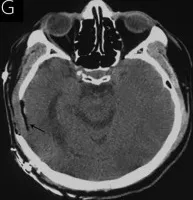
Immediate postoperative CT ,follow-up MRI.
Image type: radiology (ct)